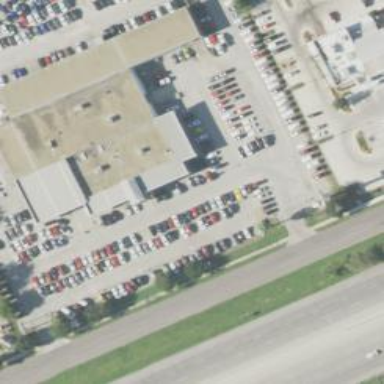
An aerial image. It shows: Building housing car shop.